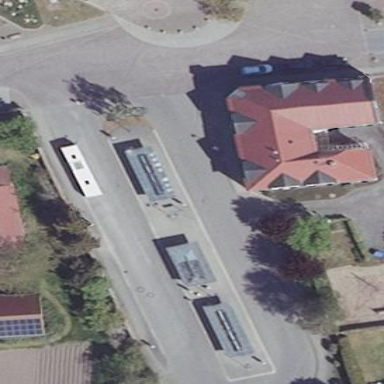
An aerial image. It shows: Bus station.